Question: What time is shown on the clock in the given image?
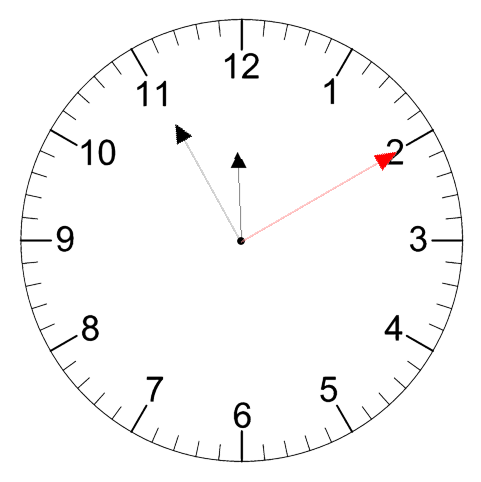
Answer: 11:55:10